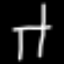
Label: chair